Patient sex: M
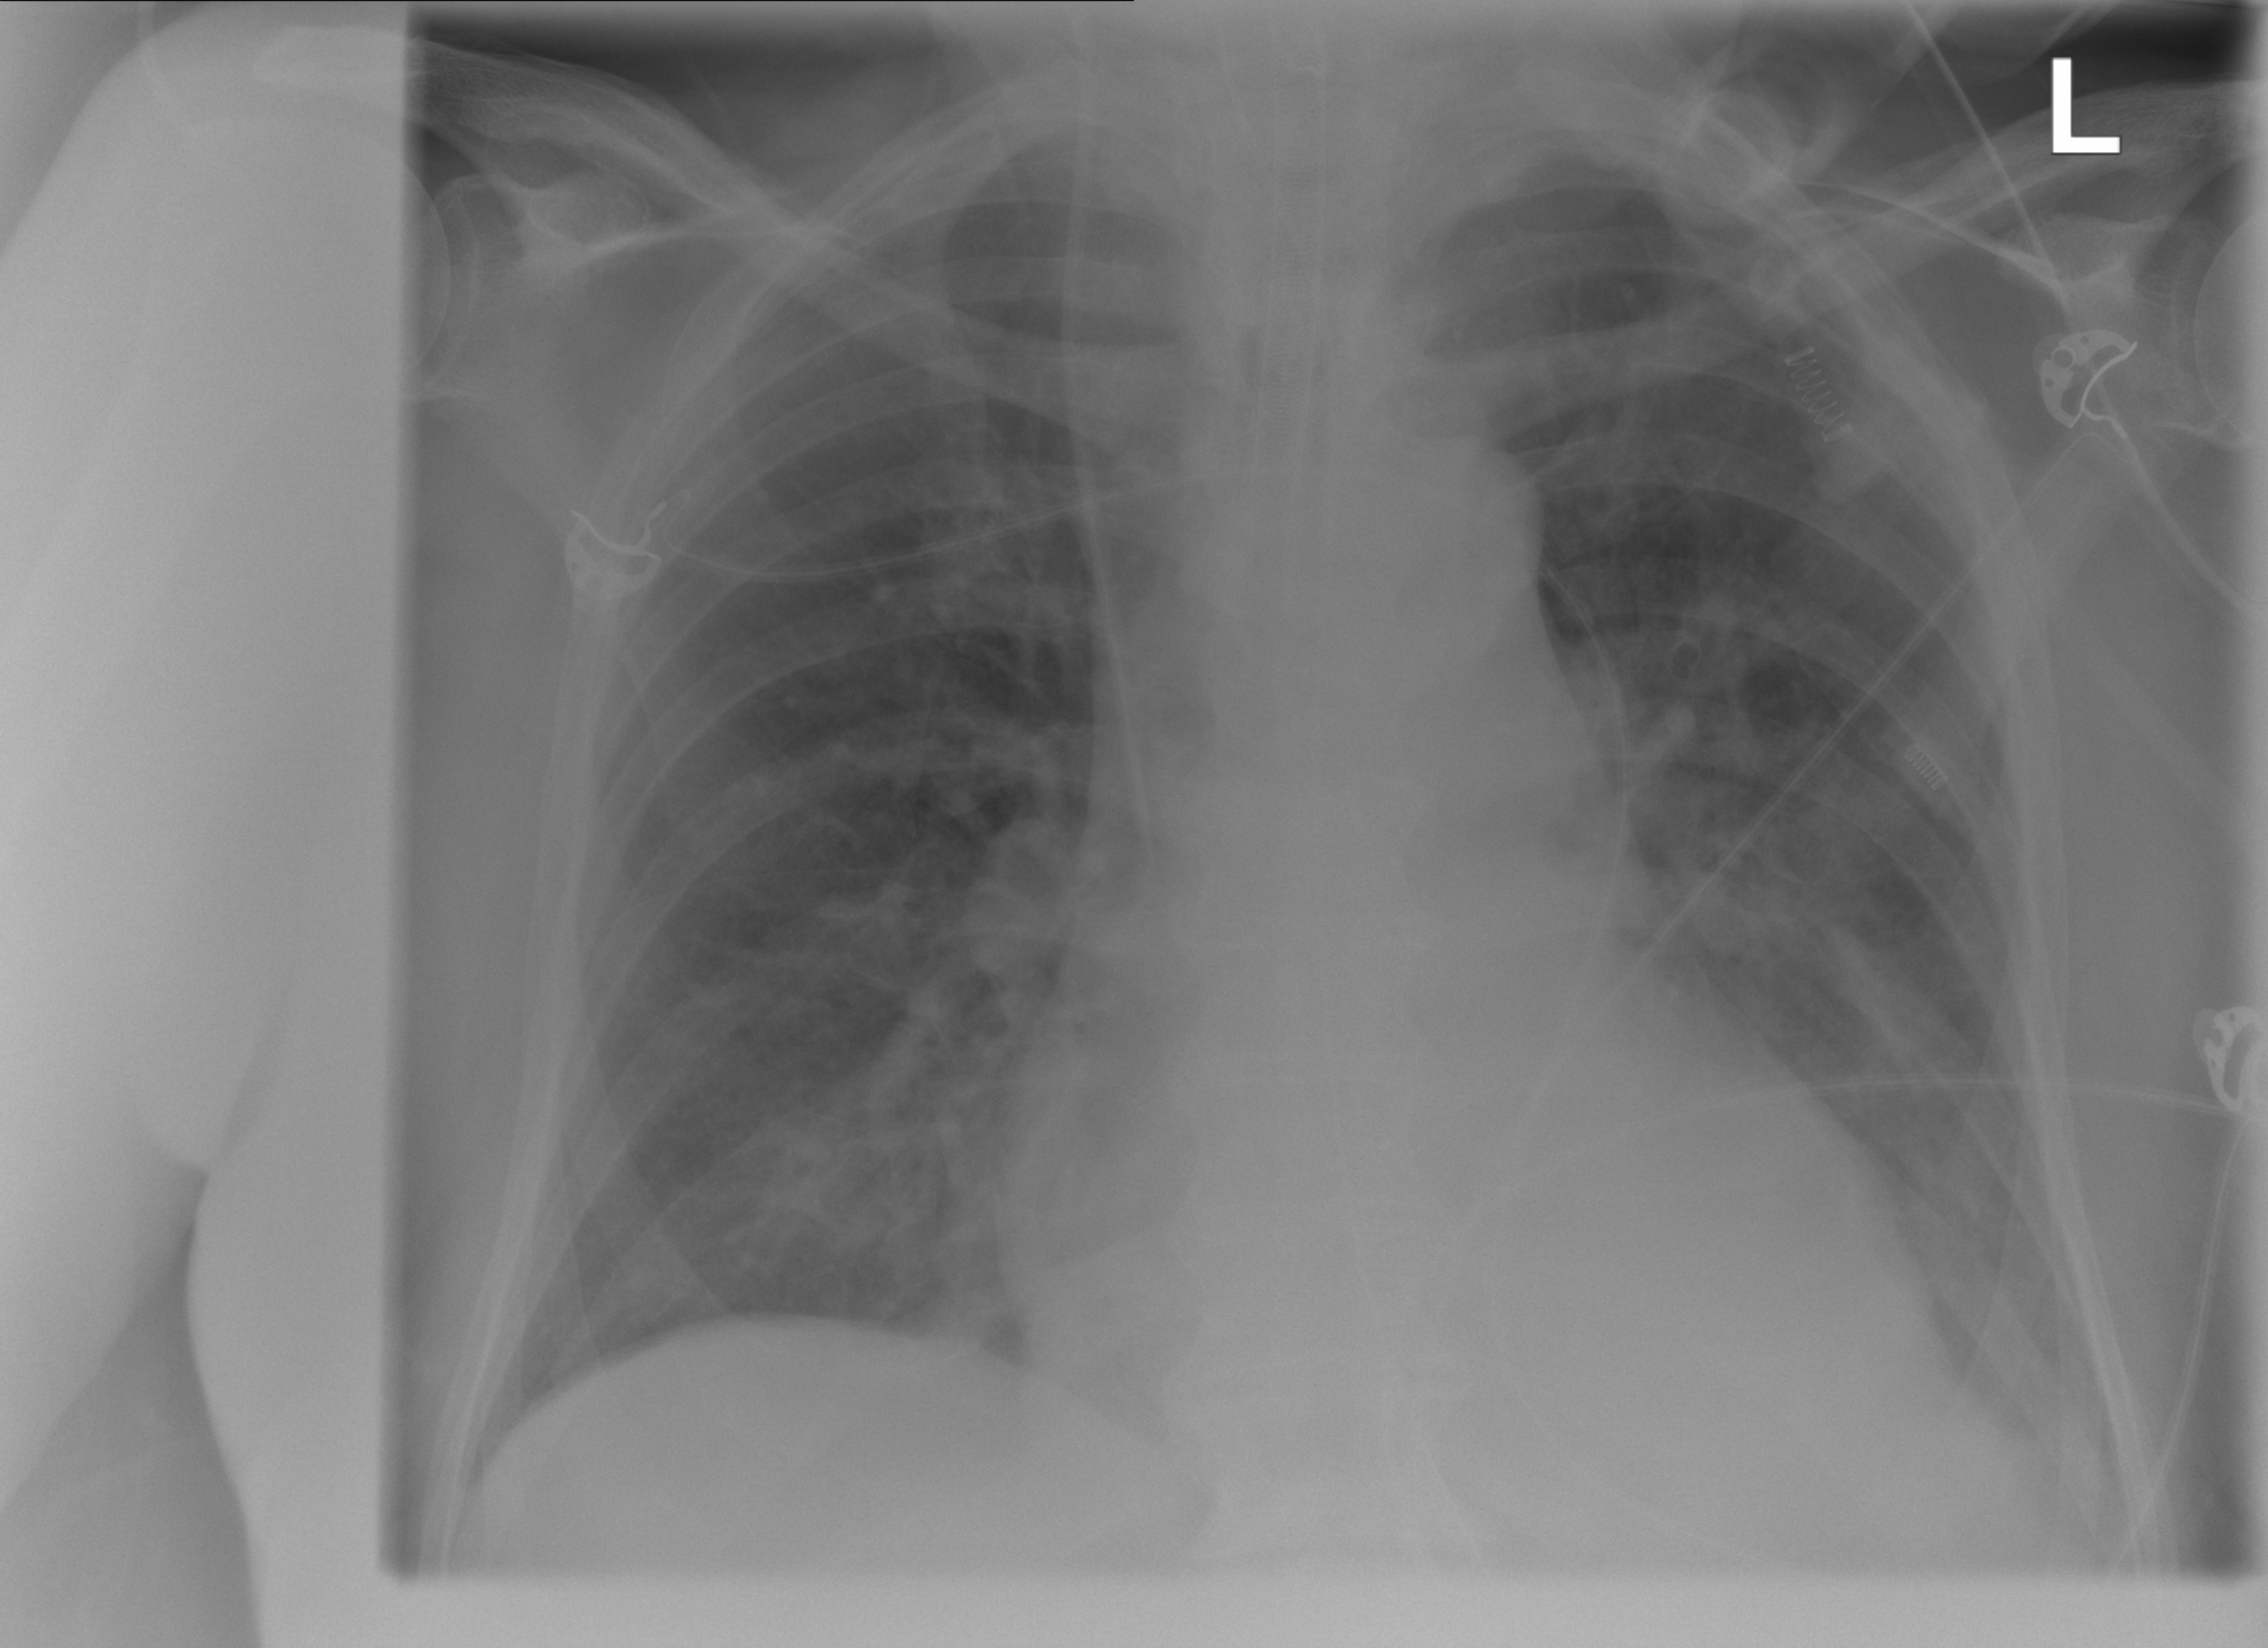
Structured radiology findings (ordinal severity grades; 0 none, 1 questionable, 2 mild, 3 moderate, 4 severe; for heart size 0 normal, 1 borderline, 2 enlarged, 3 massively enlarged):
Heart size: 1
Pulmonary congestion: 0
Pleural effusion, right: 0
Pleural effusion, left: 2
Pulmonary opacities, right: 2
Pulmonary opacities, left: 0
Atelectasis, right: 2
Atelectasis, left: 2